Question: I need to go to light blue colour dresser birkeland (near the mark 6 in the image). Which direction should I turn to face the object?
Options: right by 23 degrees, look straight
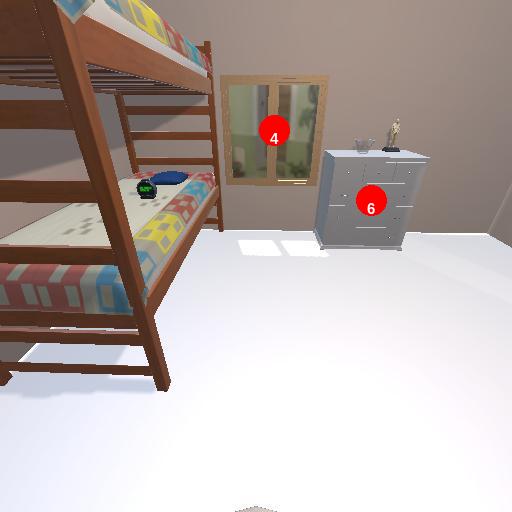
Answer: right by 23 degrees